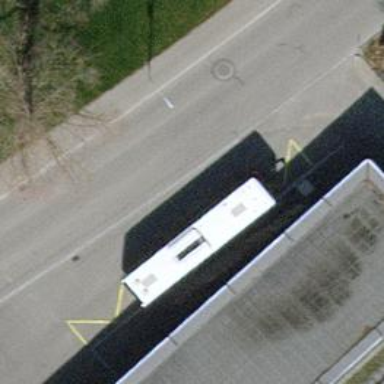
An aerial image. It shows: Bus stop equipped with public transport stop position.